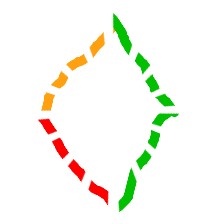
Shape: rhombus